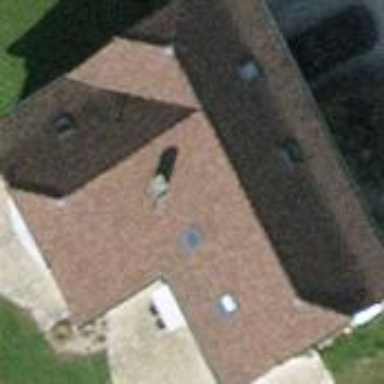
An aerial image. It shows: Detached building with half-hipped roof.